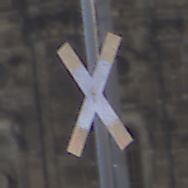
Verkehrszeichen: Andreaskreuz
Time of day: MorningAfternoon
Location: Outdoor (Urban)
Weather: PartlyCloudy
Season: NotSpecified
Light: Natural